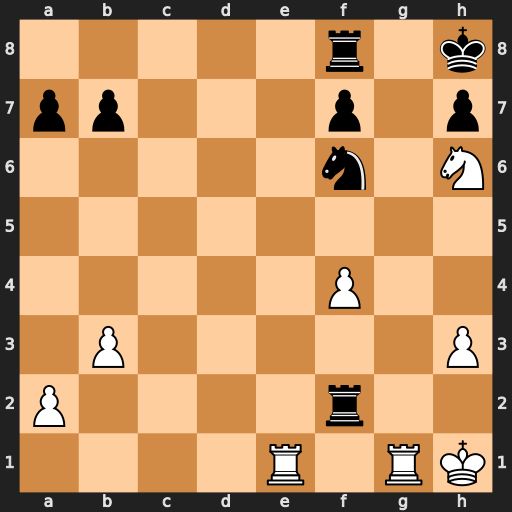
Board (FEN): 5r1k/pp3p1p/5n1N/8/5P2/1P5P/P4r2/4R1RK
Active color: w
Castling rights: -
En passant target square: -
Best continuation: Re7 Rxf4 Nxf7+ Rxf7 Rxf7